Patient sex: F
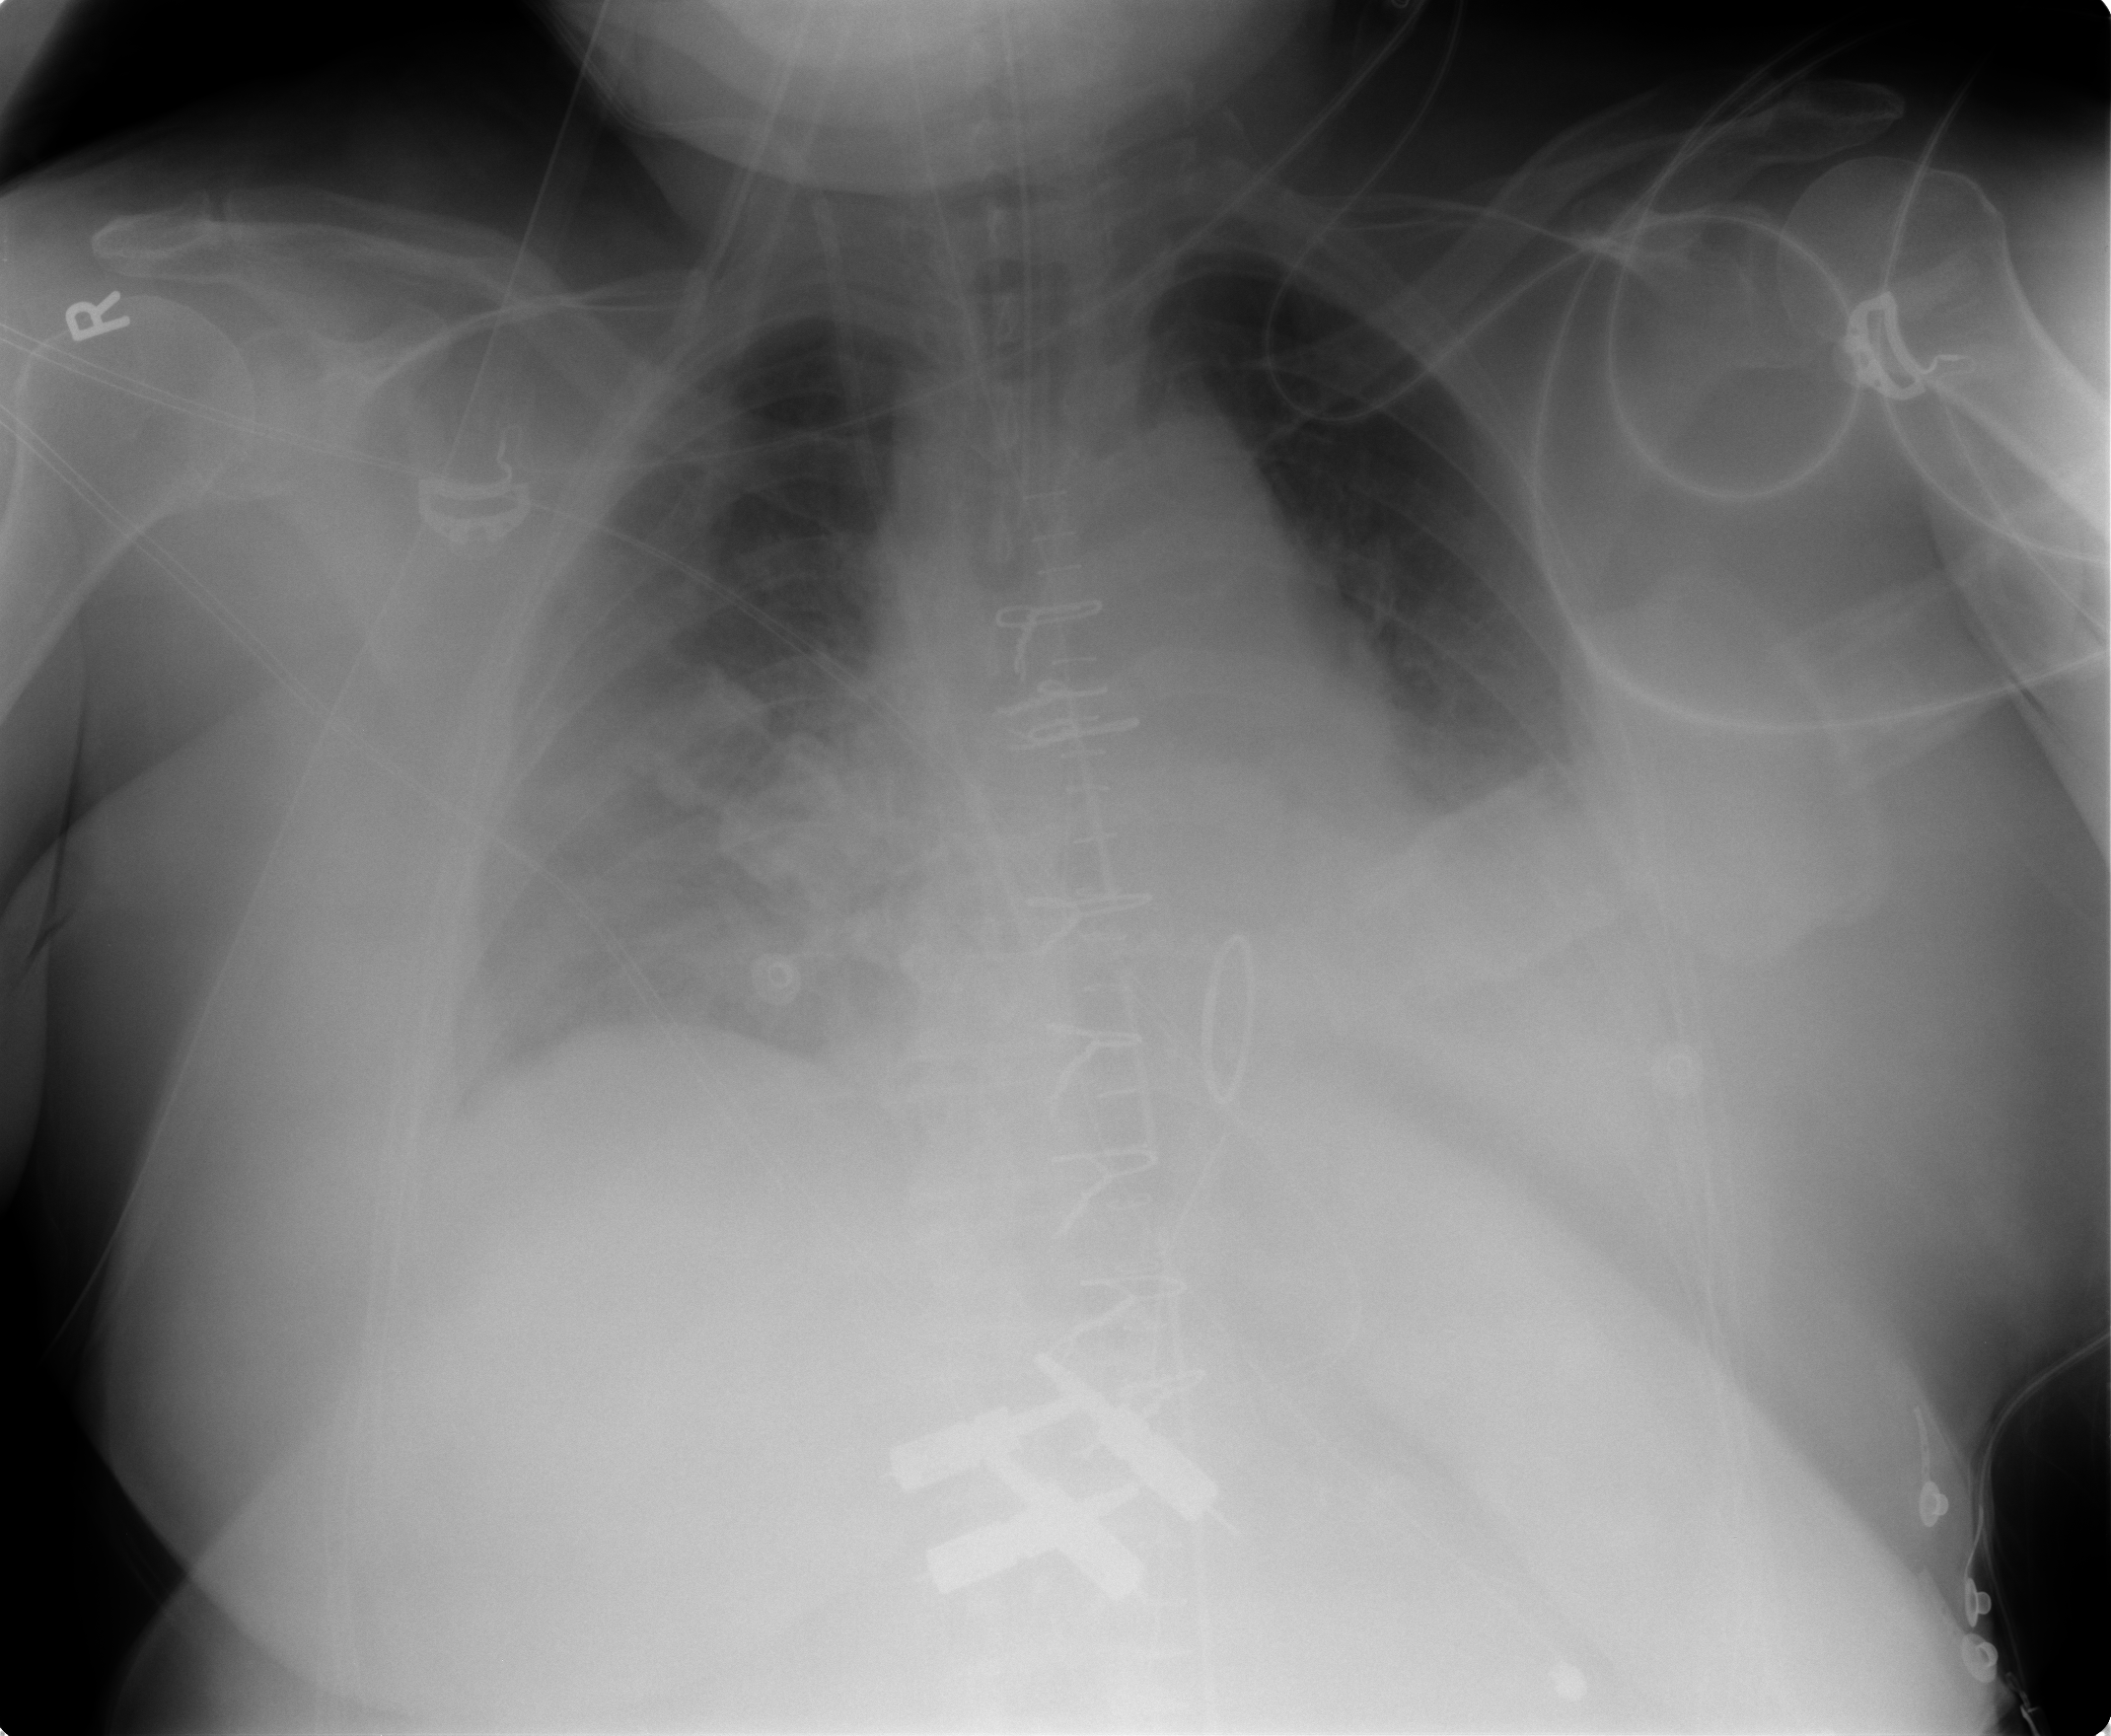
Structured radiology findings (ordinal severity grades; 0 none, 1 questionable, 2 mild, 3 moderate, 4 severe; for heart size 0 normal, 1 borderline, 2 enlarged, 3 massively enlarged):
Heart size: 2
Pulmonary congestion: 3
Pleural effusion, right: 3
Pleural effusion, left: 2
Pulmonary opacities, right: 2
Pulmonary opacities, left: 0
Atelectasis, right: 2
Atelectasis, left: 2